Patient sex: M
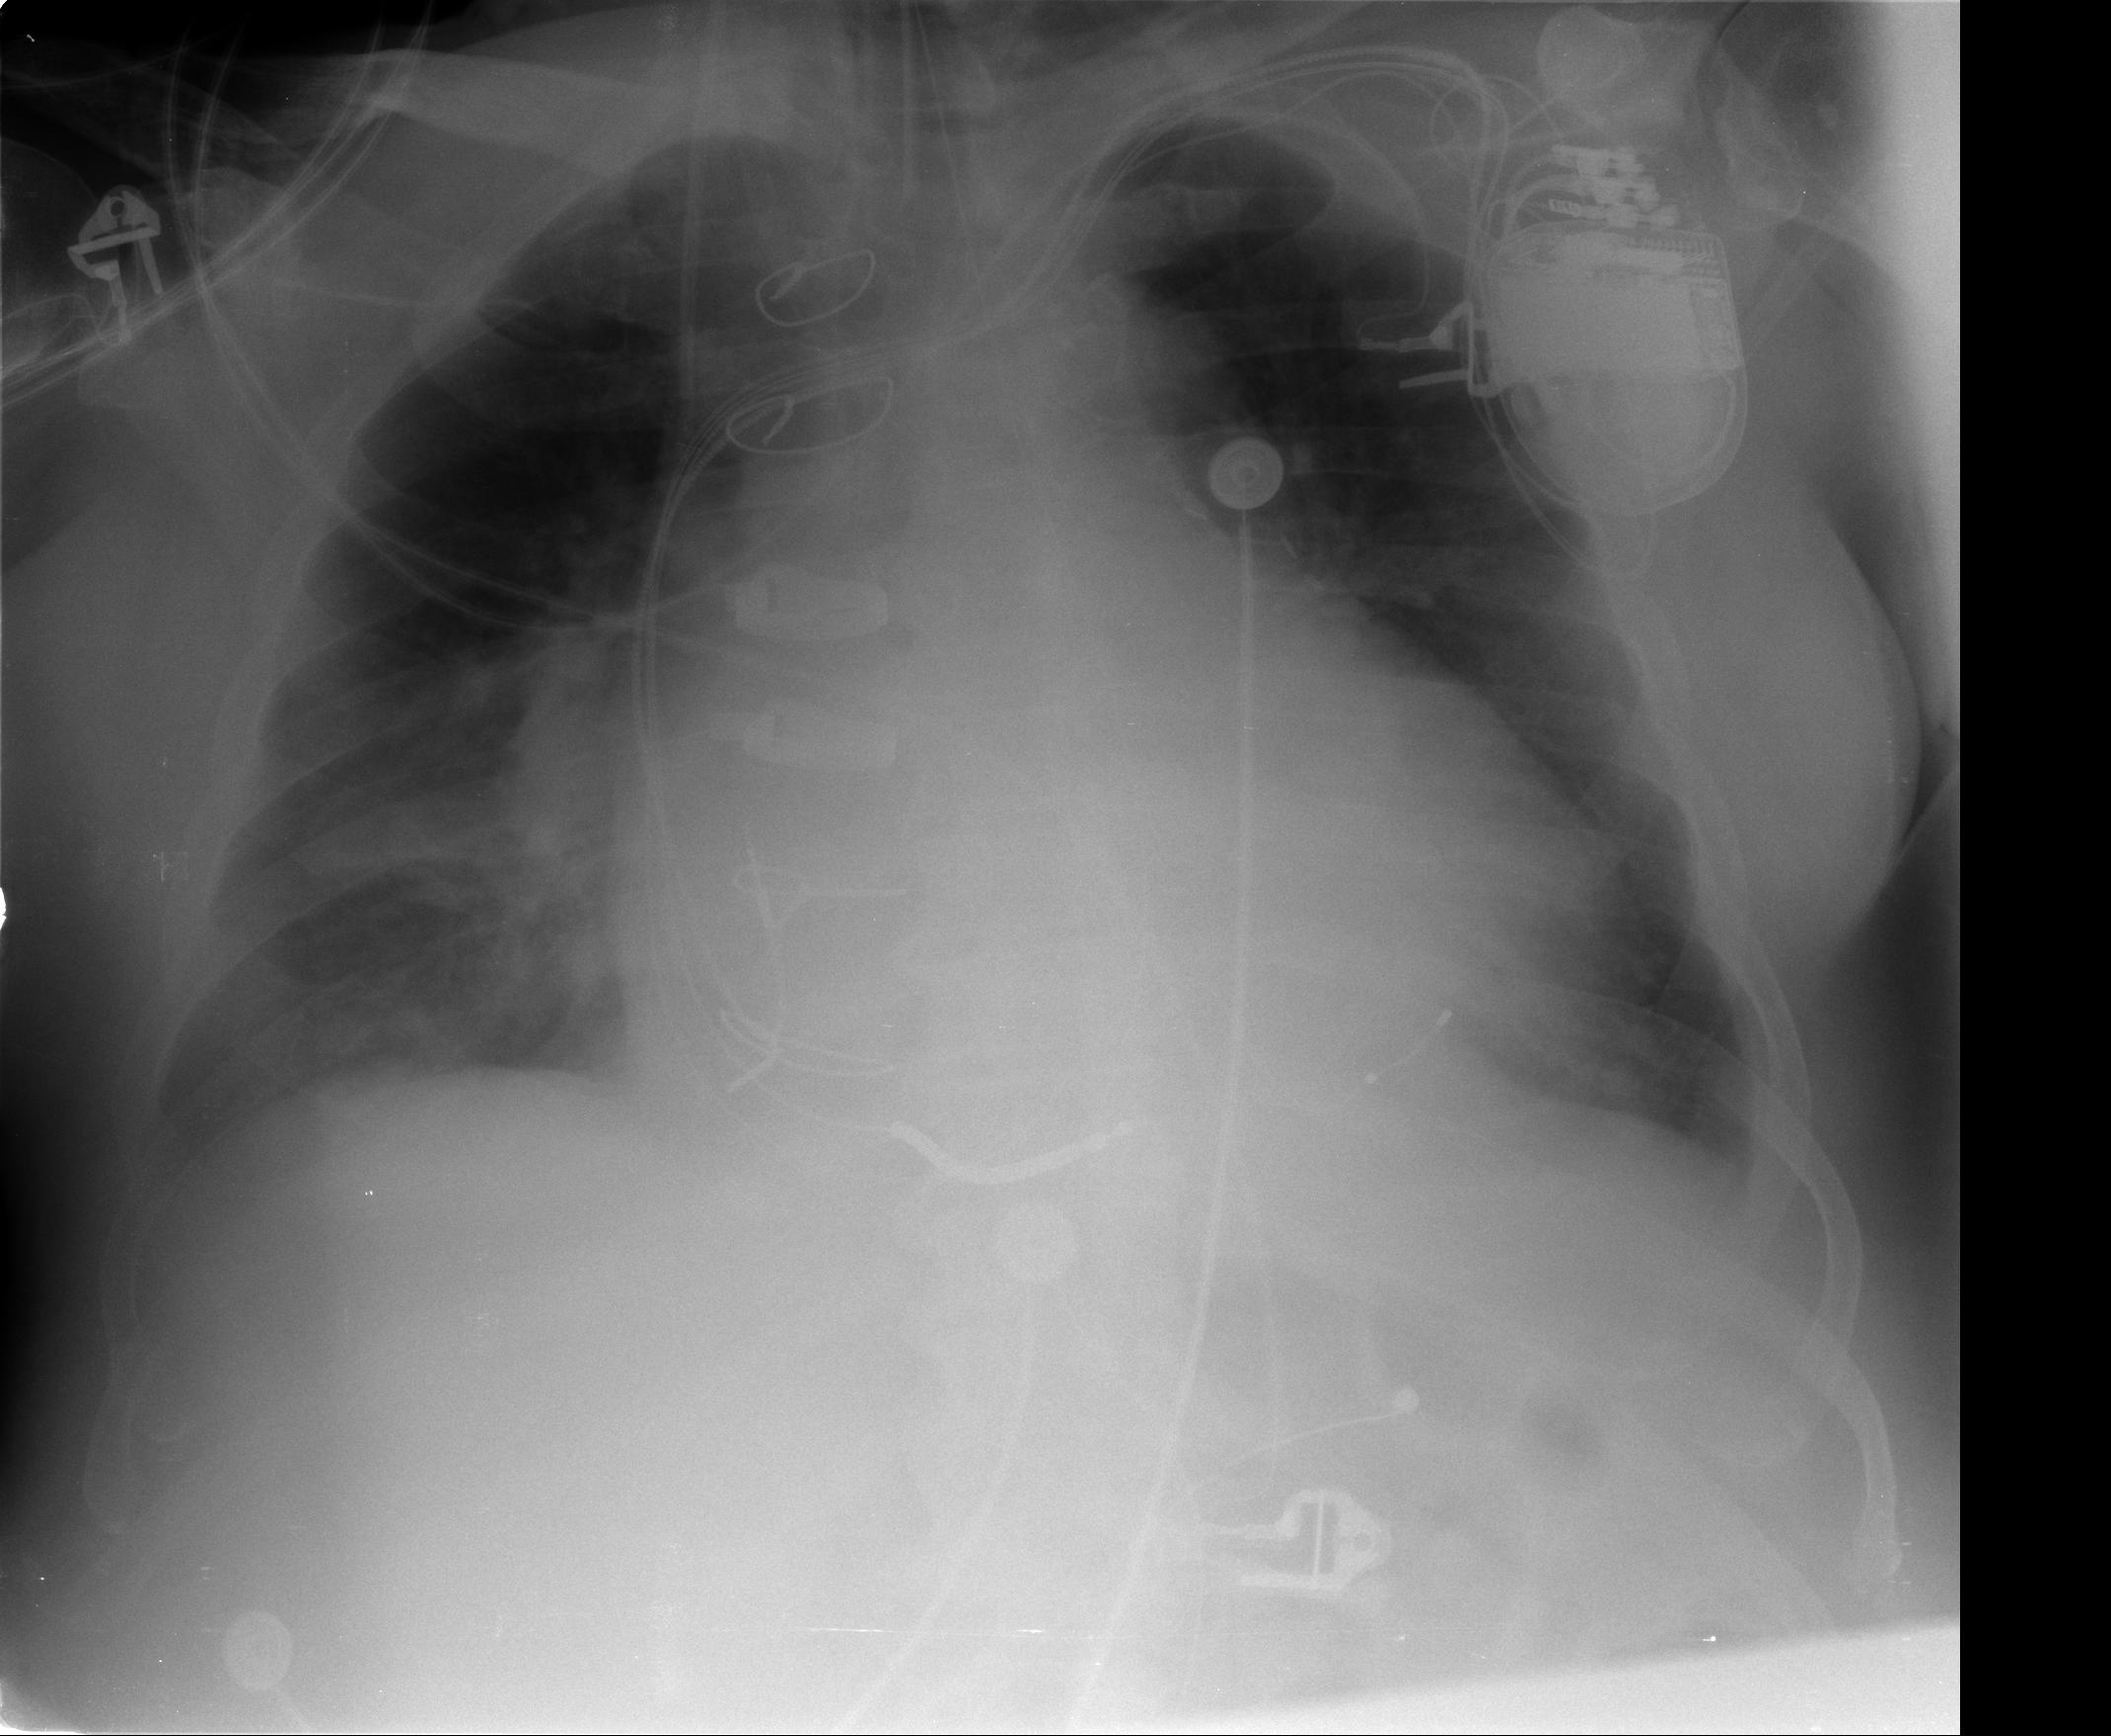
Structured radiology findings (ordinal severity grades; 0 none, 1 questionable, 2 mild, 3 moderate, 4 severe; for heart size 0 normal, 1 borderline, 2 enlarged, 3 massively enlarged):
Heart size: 3
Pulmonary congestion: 2
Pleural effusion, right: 2
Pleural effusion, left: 2
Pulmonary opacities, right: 0
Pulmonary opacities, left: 0
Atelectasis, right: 2
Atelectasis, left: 1